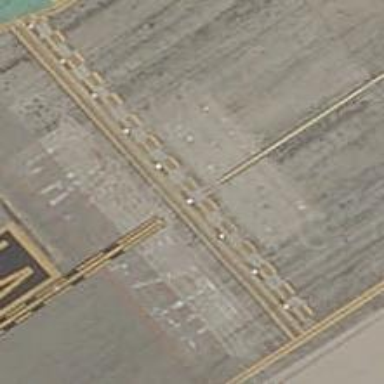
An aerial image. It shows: Runway holding position.